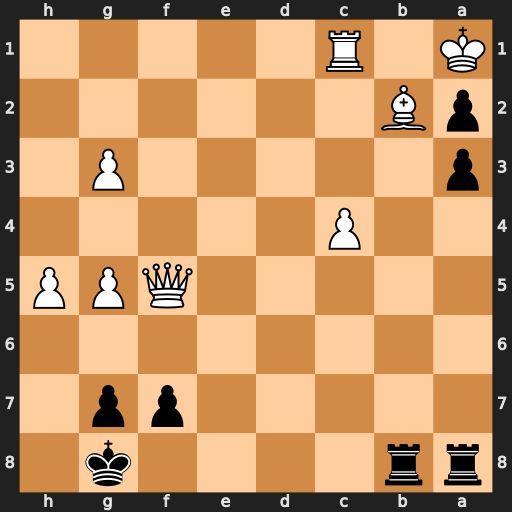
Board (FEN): rr4k1/5pp1/8/5QPP/2P5/p5P1/pB6/K1R5
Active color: b
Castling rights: -
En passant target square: -
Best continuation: axb2#